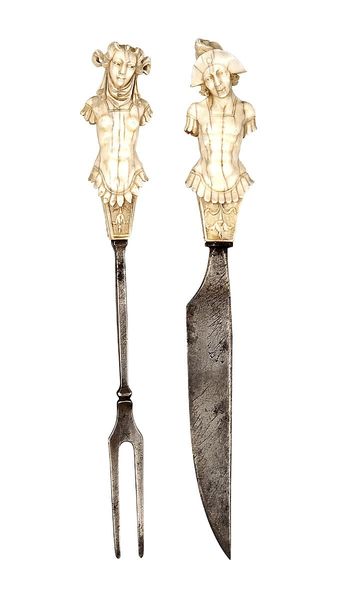
Titel: Figürliches Elfenbeinbesteck
Standort: Hamburg
Institution: Museum für Kunst und Gewerbe Hamburg
Schlagwörter: silber, figur, skulpturen, besteck, kleinplastiken, stahl, kleinkunst, geschnitzt, elfenbein, haltungen, stellungen, elfenbeinschnitzerei, essbesteck